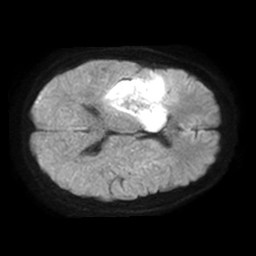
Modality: TRACE
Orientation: axial
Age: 42
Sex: female
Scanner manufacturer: philips
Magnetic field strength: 1.5 T
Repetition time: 3.398 s
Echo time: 0.06922 s